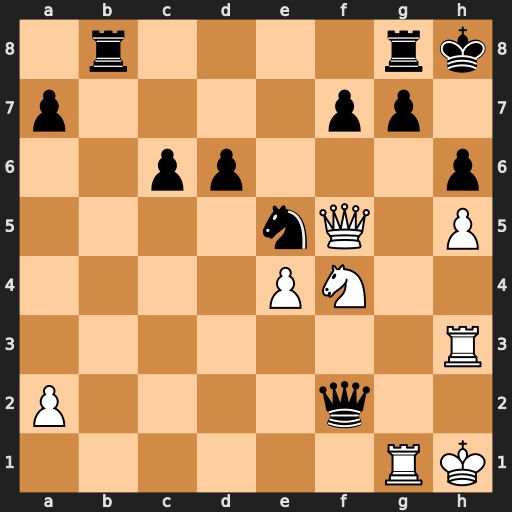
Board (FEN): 1r4rk/p4pp1/2pp3p/4nQ1P/4PN2/7R/P4q2/6RK
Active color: w
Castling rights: -
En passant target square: -
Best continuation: Ng6+ fxg6 Qxf2